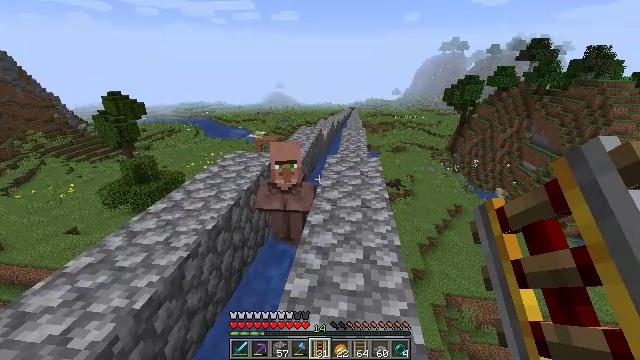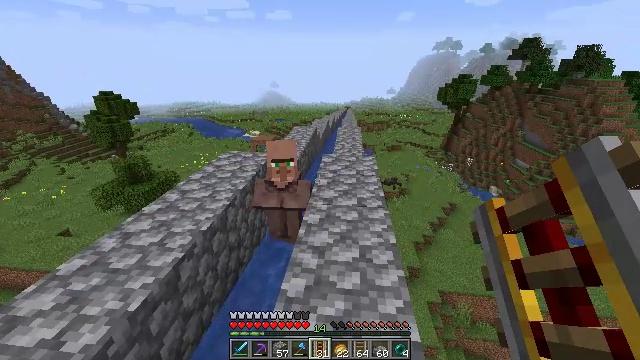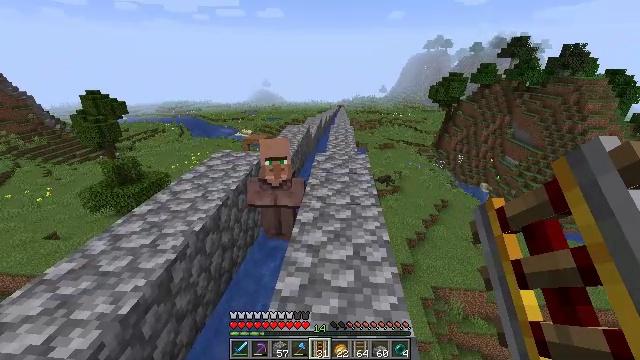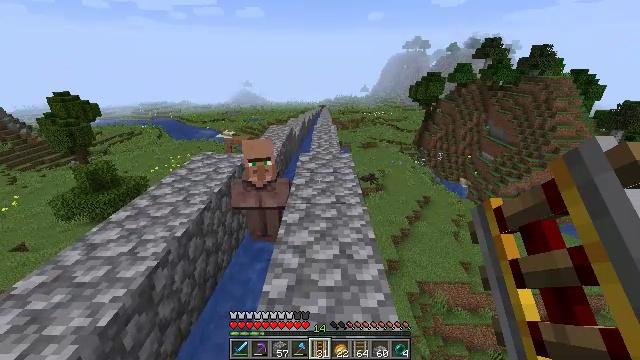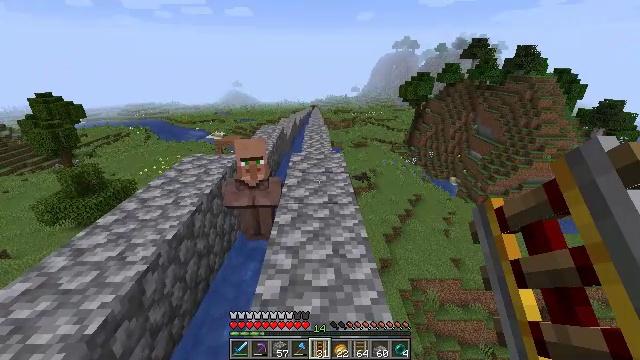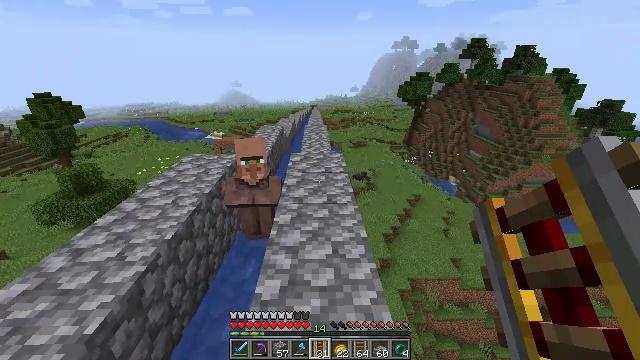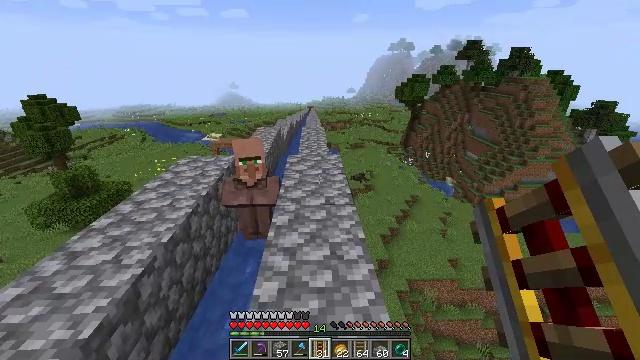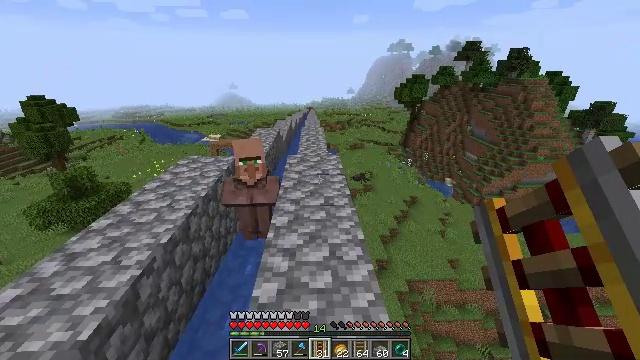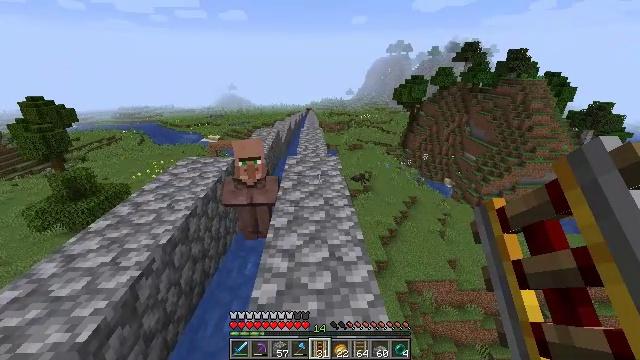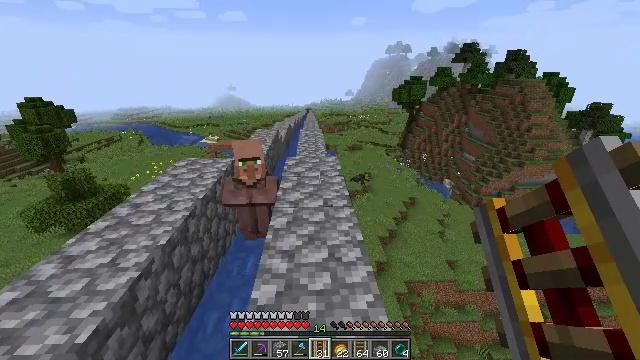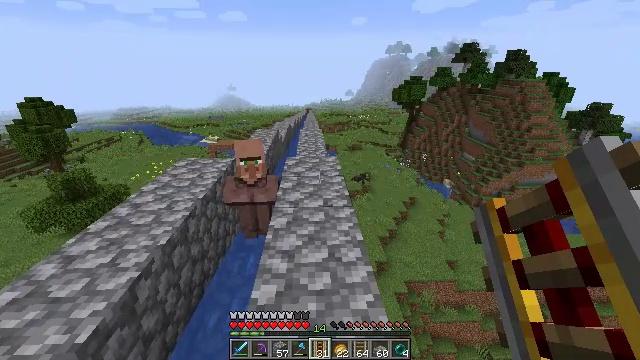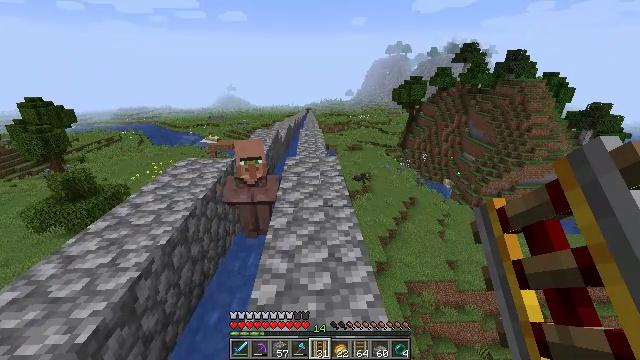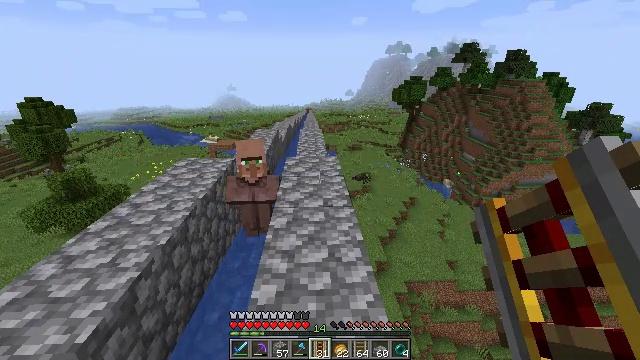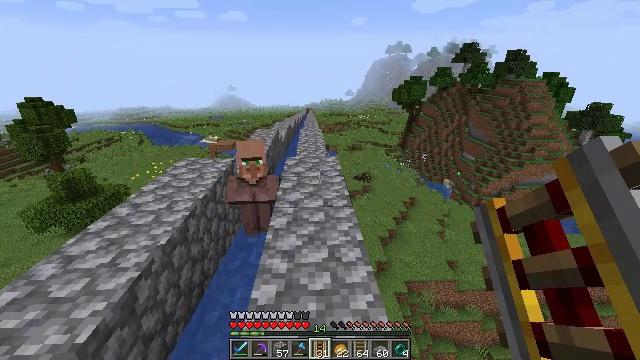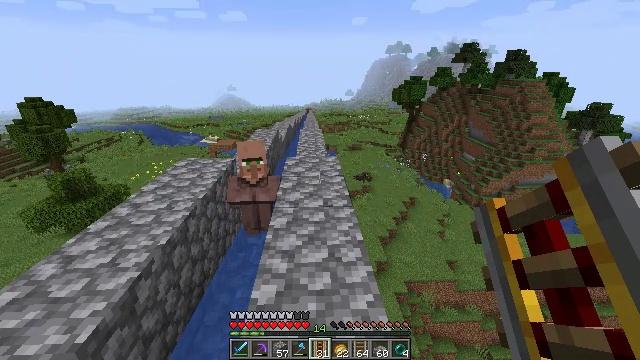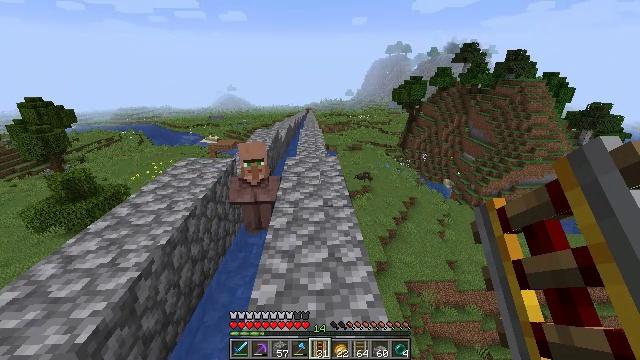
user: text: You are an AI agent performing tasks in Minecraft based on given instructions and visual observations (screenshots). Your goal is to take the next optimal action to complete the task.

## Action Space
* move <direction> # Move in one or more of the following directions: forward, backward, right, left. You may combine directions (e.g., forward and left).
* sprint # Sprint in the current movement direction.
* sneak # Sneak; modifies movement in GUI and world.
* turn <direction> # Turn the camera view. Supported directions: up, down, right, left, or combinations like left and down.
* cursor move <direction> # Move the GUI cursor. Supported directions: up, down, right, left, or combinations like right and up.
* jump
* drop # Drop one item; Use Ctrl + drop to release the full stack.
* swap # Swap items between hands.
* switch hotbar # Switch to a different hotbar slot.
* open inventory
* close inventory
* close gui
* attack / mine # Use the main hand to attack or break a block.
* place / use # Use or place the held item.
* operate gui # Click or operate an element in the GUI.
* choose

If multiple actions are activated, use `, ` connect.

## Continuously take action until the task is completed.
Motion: motion action
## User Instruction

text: Gather dirt.
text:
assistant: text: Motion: turn right
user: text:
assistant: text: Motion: turn right
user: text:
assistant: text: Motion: turn right
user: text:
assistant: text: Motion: turn right
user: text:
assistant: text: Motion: no_op
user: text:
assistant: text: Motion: no_op
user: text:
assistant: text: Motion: no_op
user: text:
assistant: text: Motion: no_op
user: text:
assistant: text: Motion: no_op
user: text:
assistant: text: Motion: no_op
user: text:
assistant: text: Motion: no_op
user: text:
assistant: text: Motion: no_op
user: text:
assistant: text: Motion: no_op
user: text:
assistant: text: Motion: no_op
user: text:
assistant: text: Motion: no_op
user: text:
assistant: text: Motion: no_op
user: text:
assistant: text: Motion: no_op
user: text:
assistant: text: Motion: no_op
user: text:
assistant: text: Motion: no_op
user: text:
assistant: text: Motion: no_op
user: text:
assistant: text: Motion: no_op
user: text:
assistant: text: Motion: no_op
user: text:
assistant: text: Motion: no_op
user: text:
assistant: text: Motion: no_op
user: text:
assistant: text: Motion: no_op
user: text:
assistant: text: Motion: no_op
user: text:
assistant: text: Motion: no_op
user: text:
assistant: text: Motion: no_op
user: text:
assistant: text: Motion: no_op
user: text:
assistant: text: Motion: no_op